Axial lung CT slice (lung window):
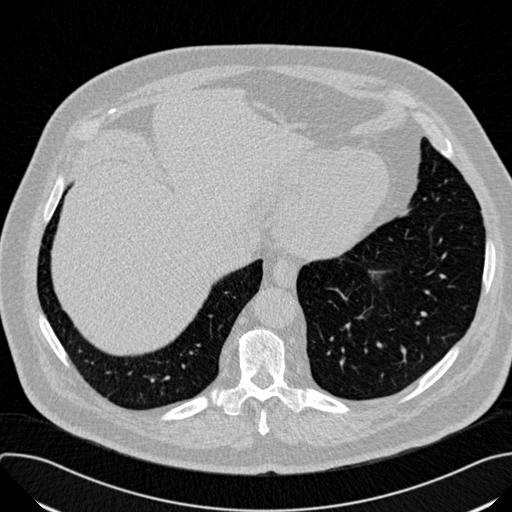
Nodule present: no